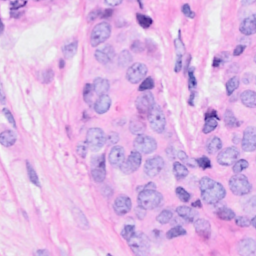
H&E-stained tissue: Breast